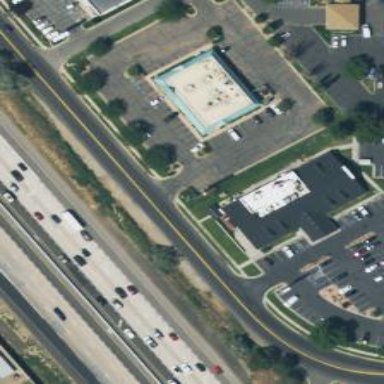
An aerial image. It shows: Building that houses restaurant.